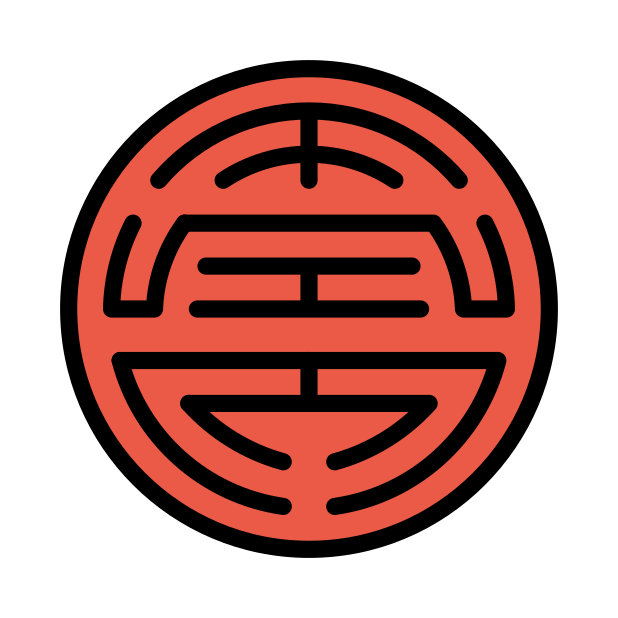
Emoji: 🉢
Name: rounded symbol for shou
Unicode: 0x1f262